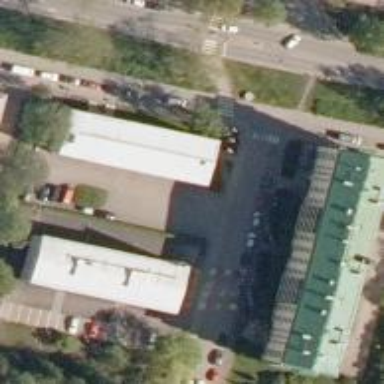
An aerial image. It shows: Kindergarten.